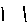
Label: line